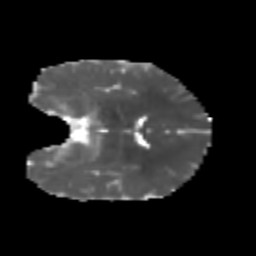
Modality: MD
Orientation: coronal
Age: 6
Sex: male
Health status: healthy